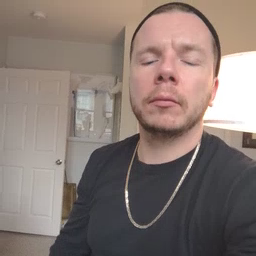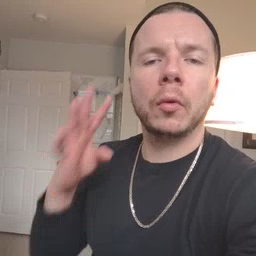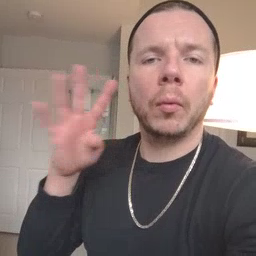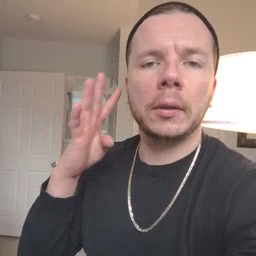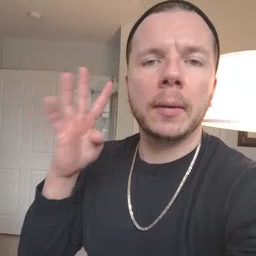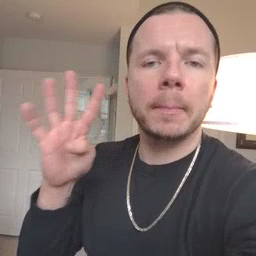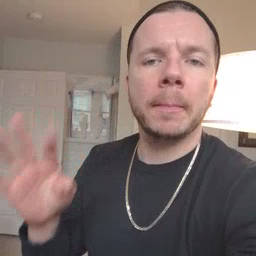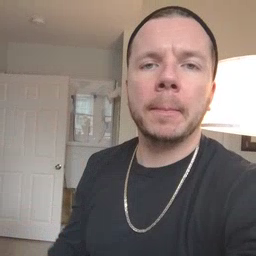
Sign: noisy